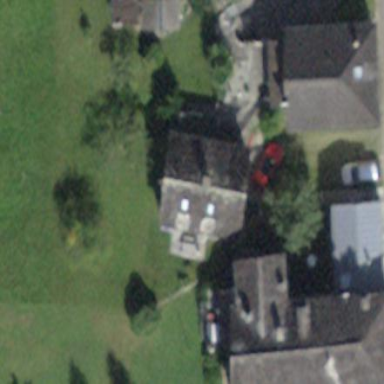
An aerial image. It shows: Detached building.